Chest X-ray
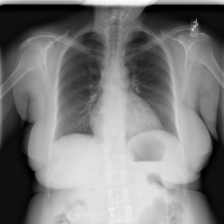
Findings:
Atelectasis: negative
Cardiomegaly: positive
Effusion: negative
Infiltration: negative
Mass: negative
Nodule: negative
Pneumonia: negative
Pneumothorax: negative
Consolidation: negative
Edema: negative
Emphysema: negative
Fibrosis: negative
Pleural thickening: negative
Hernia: negative